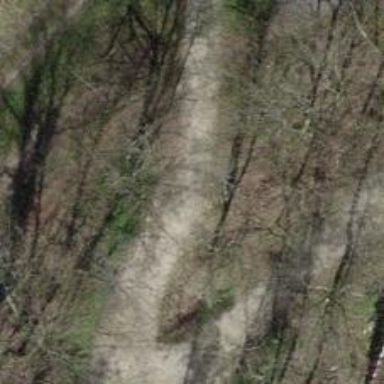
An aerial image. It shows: Track with grade 2 tracktype.